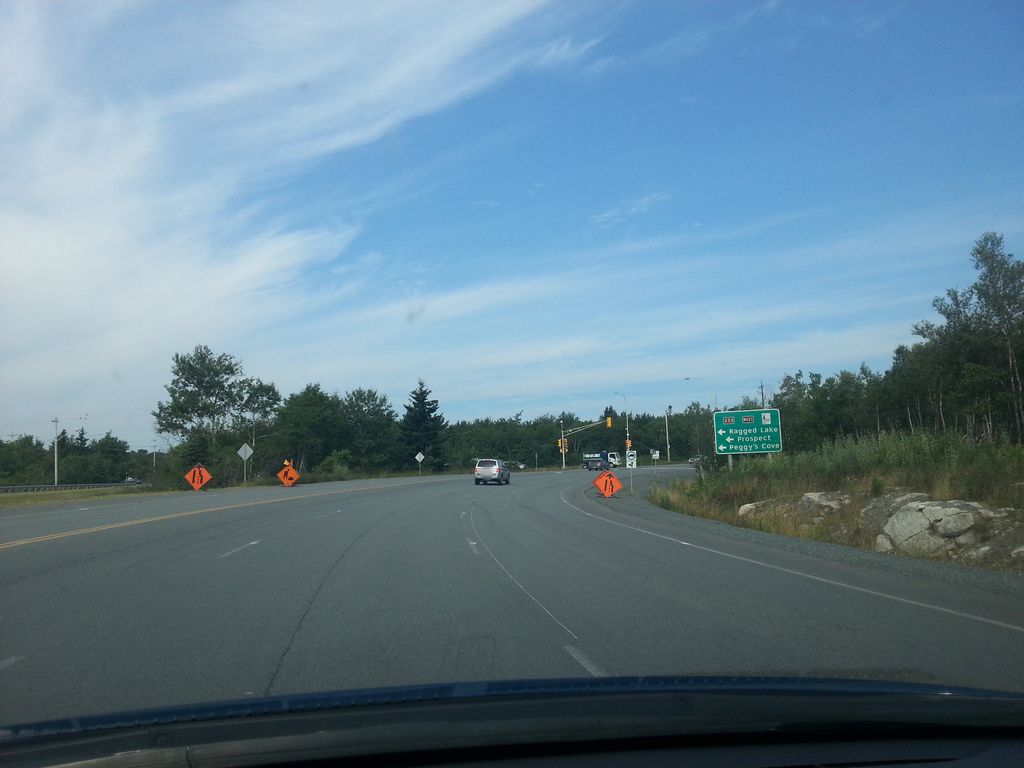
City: halifax